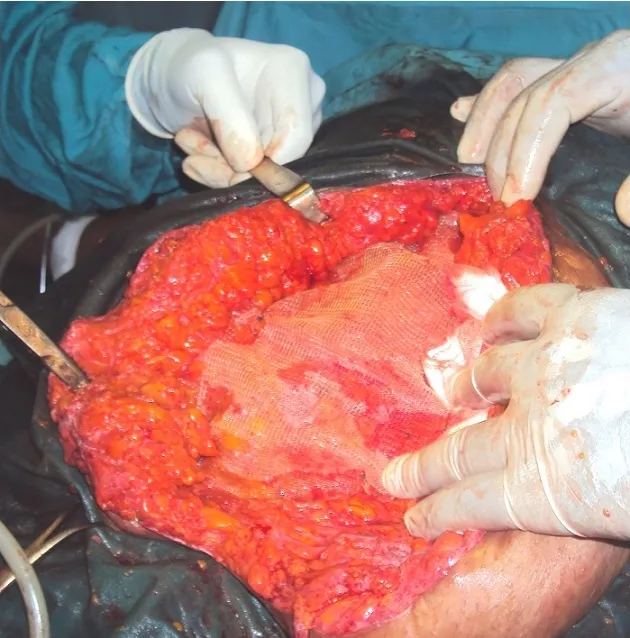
A view of the hernia repair. The non absorbable polypropylene mesh is placed pre-muscular, behind the rectus sheath.
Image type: medical_photograph (other_medical_photograph)